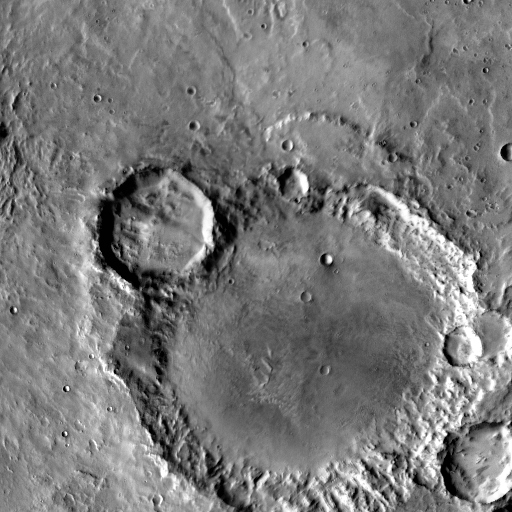
Crater classes present: Background, Other, Buried, Secondary